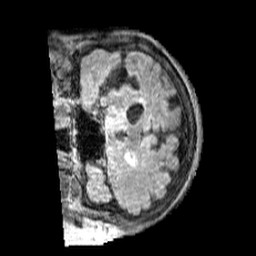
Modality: FLAIR
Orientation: coronal
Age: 75
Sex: female
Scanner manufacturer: siemens
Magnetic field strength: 3 T
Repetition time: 5 s
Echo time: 0.387 s